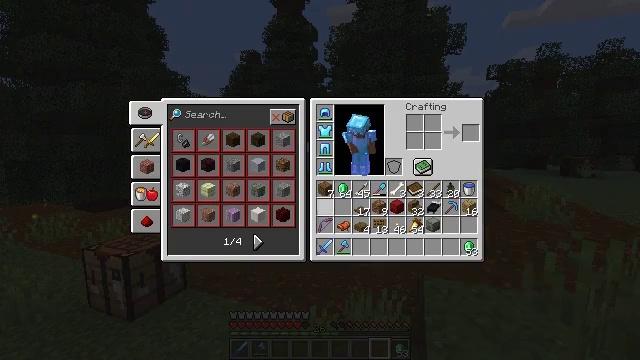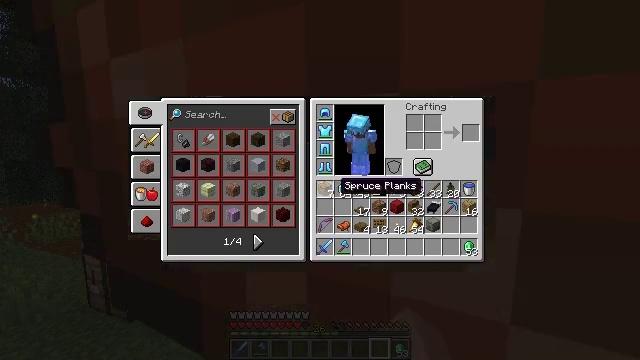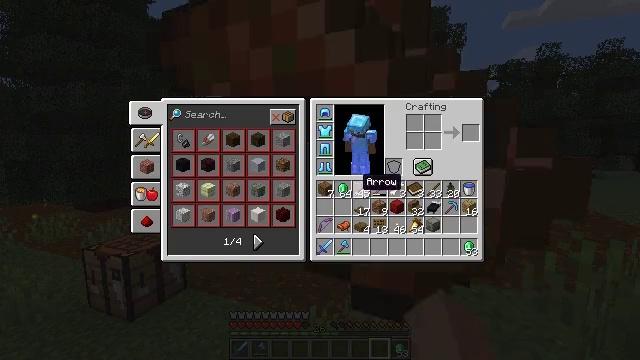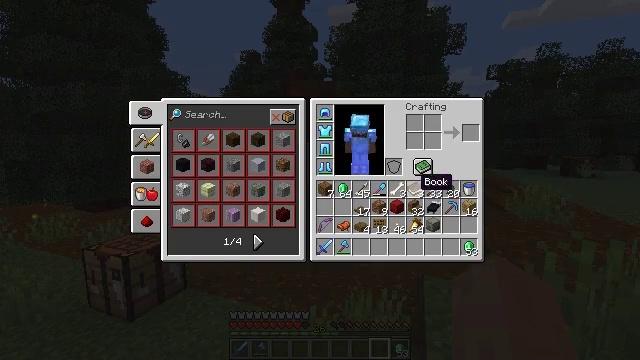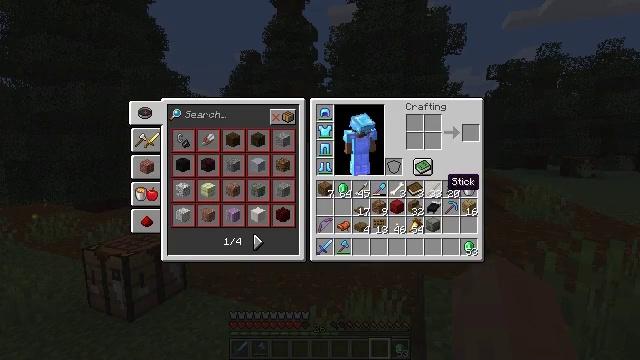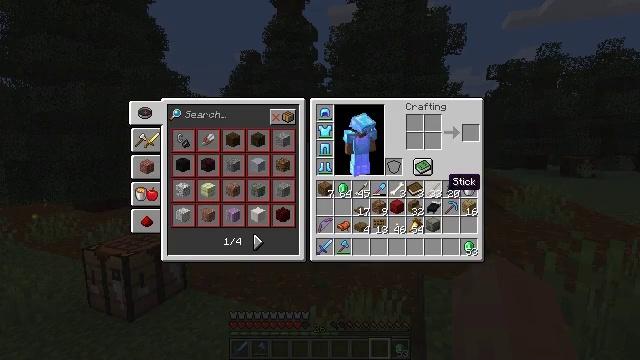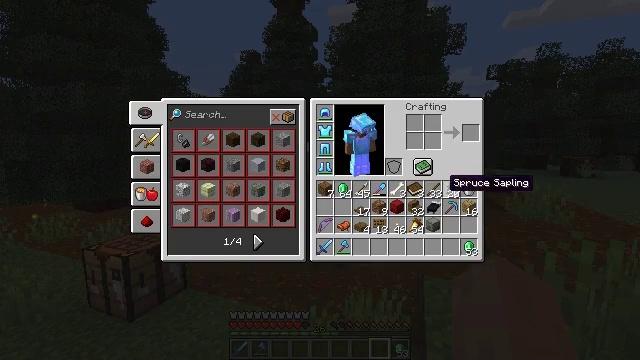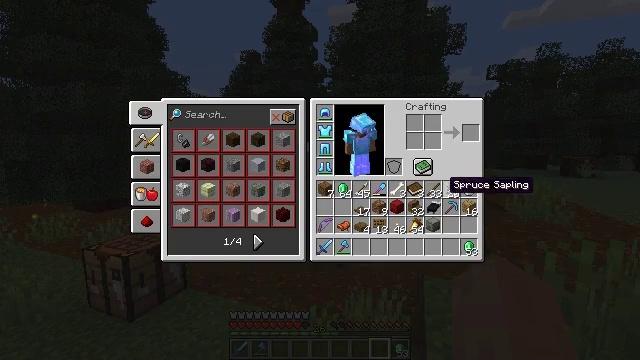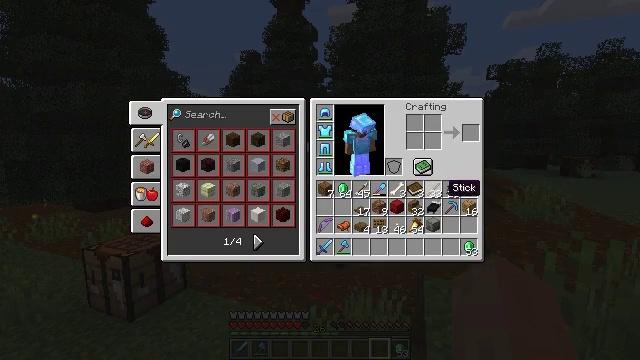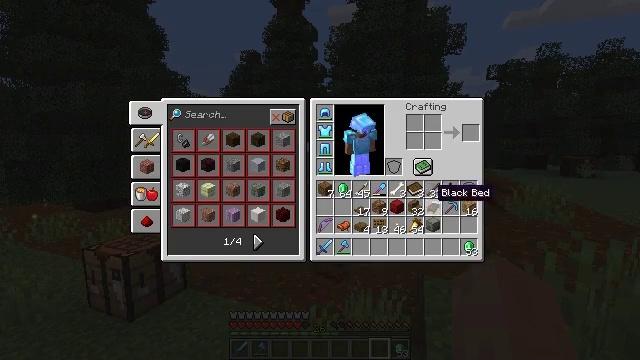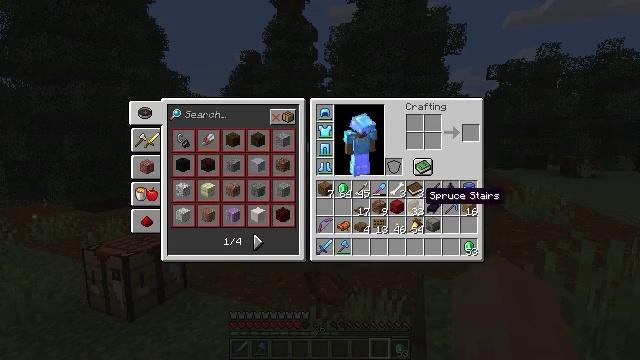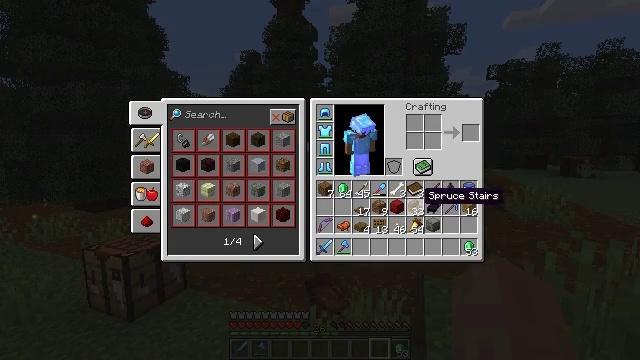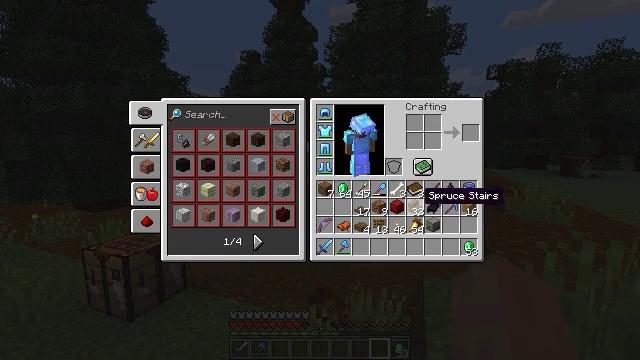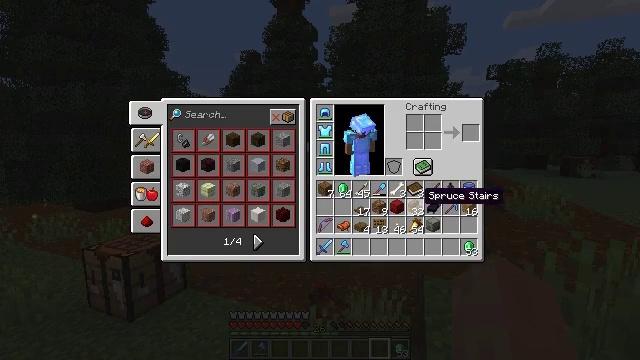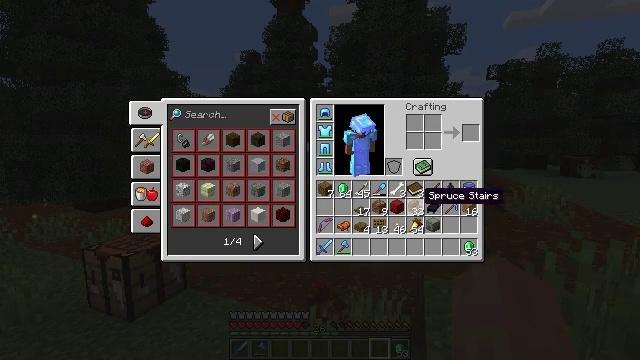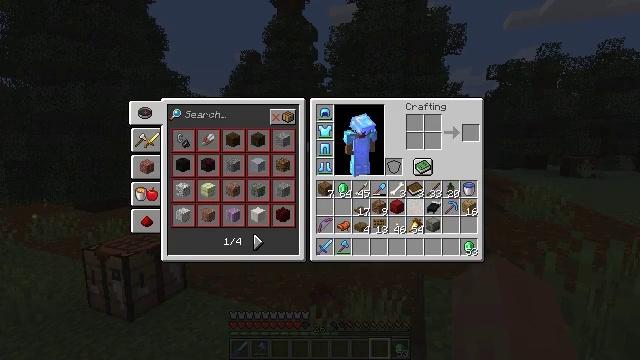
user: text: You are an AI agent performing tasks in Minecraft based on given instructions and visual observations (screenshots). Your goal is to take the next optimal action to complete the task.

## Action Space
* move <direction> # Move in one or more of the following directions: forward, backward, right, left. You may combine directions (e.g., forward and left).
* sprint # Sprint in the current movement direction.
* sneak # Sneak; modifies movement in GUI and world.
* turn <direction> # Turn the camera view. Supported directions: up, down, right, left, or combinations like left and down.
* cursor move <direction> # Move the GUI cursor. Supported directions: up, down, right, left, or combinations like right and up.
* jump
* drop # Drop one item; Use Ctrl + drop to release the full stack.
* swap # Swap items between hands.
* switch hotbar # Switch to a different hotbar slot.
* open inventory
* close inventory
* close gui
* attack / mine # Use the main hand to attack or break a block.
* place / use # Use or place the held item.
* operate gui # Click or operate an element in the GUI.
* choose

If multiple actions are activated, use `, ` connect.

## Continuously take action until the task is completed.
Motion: motion action
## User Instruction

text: Remove spruce stairs from the inventory.
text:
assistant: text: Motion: sprint, open gui
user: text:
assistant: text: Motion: sprint, cursor move right
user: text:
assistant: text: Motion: sprint, cursor move right
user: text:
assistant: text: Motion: sprint, cursor move right
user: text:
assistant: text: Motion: sprint
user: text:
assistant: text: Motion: sprint
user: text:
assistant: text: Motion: sprint
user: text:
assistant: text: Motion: sprint
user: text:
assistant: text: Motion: sprint, cursor move left
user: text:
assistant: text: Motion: sprint, cursor move left
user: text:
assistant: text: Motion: sprint
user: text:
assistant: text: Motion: sprint
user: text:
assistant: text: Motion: sprint
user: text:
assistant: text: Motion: sprint
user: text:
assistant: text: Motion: sprint, drop
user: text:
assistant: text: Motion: sprint, drop
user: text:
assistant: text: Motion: sprint, drop
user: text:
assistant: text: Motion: sprint, drop
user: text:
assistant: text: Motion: sprint
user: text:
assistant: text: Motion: sprint